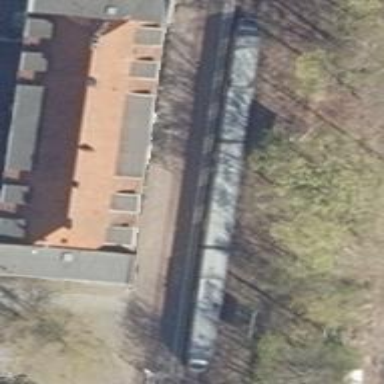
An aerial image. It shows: Railway stop with public transport stop position.